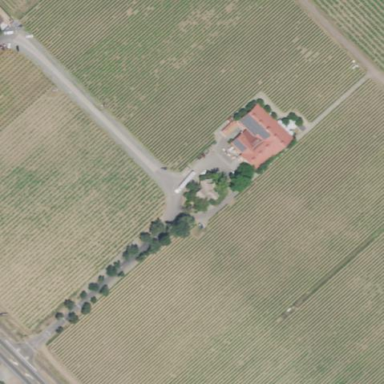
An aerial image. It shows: Vineyard with grape crops.